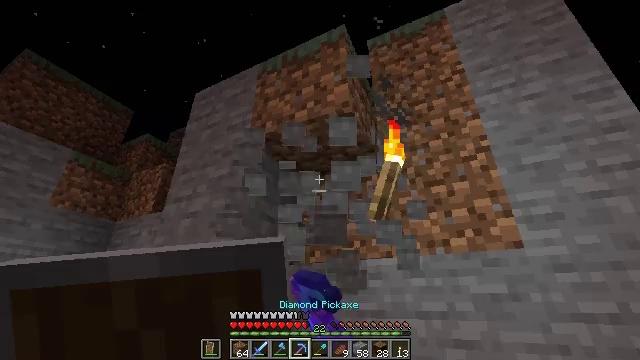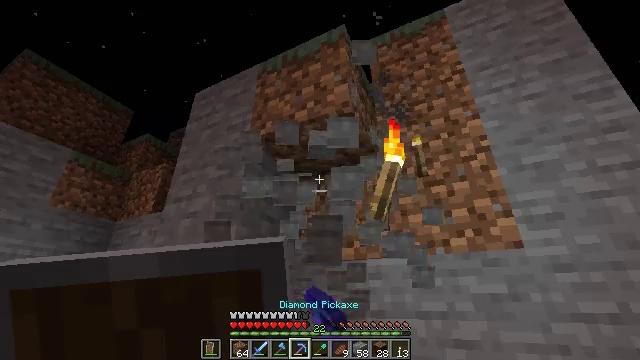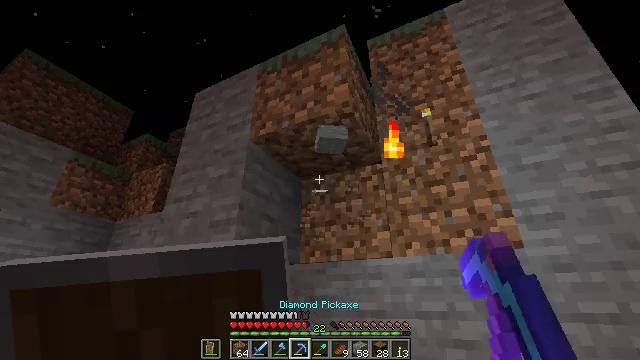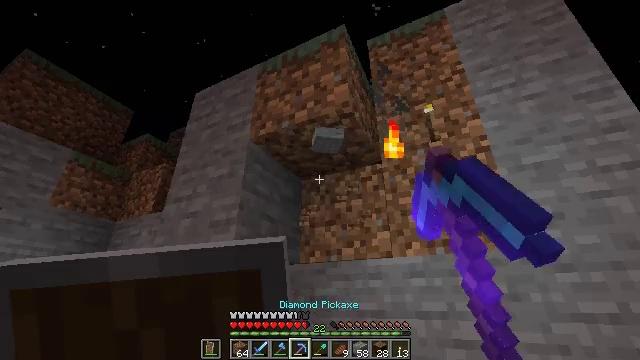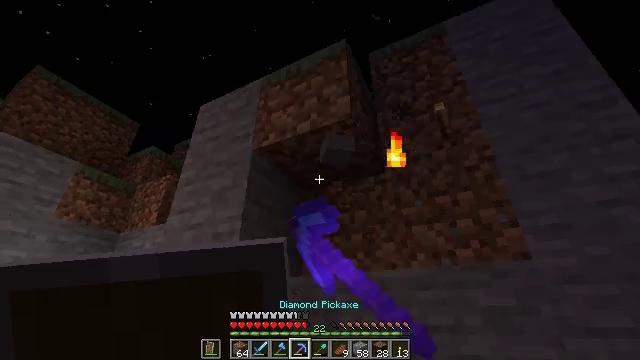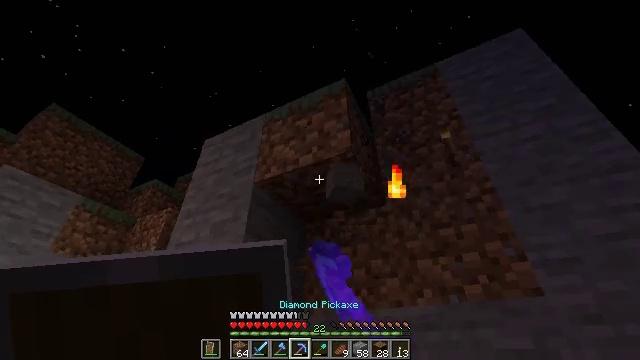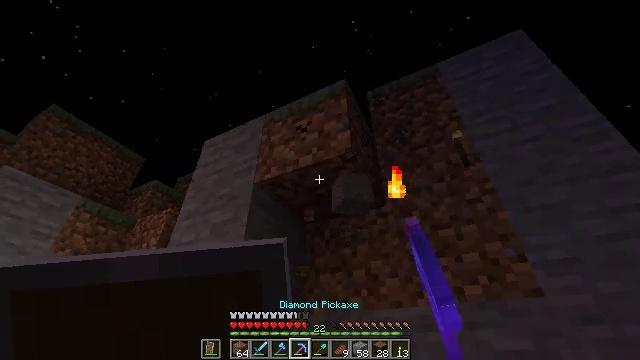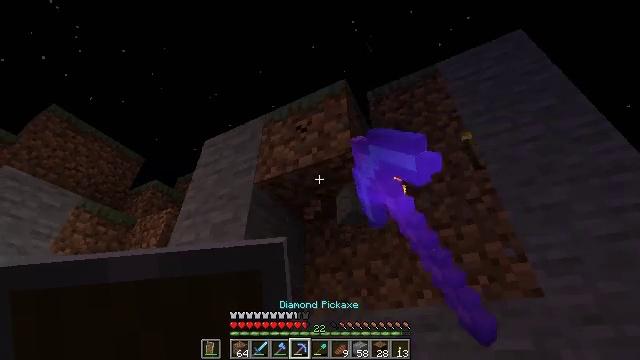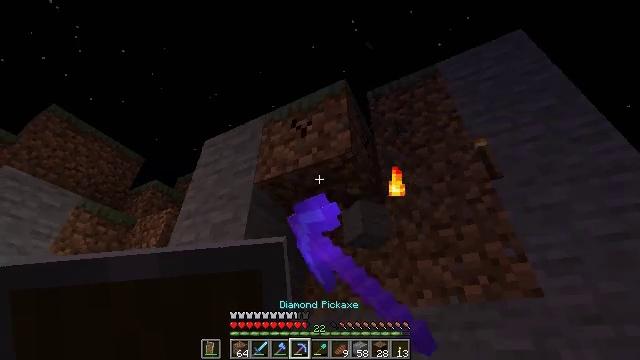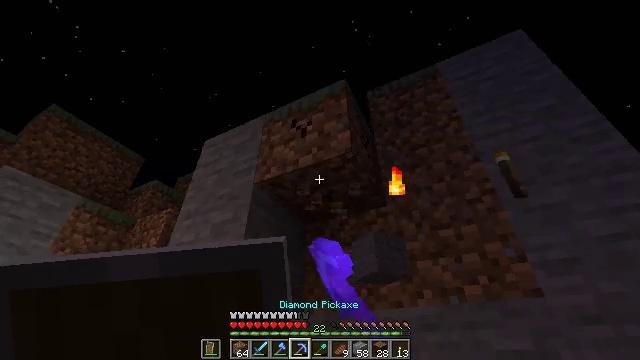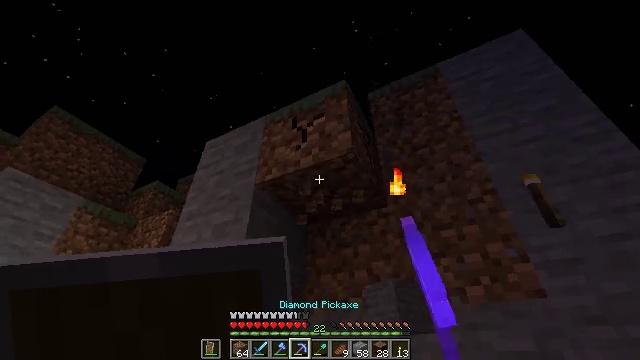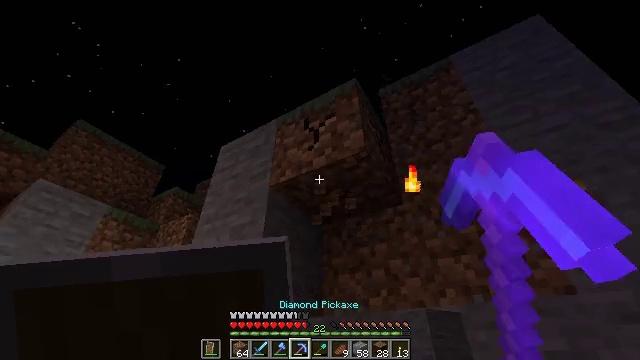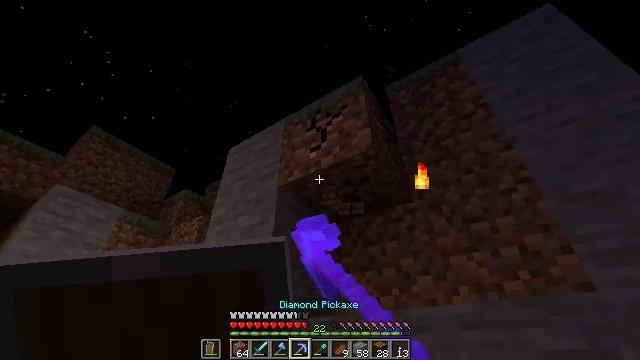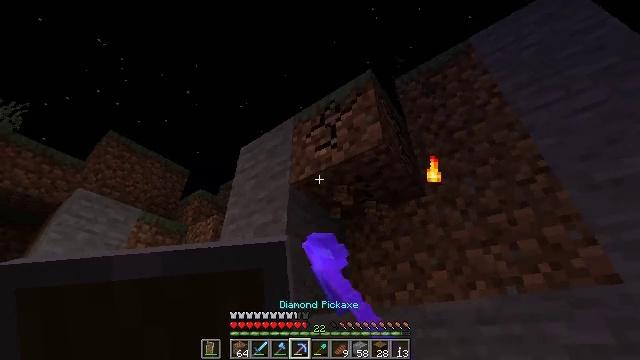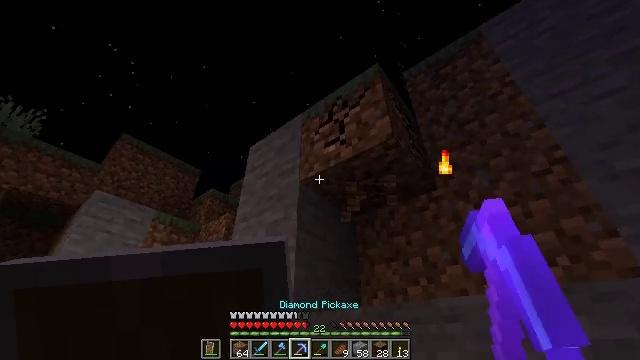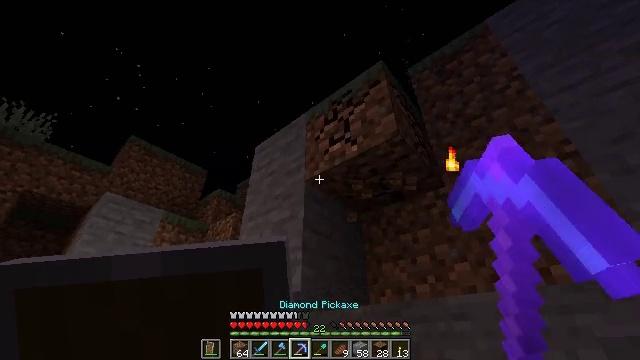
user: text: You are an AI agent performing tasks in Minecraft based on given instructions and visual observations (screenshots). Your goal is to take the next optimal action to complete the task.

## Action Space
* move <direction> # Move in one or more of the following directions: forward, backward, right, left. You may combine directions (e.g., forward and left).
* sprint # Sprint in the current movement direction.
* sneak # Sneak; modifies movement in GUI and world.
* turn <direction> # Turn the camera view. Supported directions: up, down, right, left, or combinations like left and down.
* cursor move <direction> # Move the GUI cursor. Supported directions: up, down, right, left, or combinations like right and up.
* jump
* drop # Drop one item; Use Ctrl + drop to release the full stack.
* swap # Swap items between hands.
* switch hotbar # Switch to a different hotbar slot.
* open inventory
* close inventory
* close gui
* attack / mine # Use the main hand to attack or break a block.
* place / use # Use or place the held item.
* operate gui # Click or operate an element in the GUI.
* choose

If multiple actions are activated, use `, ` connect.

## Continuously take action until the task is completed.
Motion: motion action
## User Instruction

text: Harvest grass block to clear the area.
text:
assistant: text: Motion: attack / mine
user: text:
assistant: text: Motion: attack / mine
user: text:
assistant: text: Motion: attack / mine
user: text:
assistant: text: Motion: turn up, attack / mine
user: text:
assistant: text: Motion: turn up, attack / mine
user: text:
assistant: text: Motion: attack / mine
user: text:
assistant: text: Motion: attack / mine
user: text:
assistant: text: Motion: attack / mine
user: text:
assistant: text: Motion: attack / mine
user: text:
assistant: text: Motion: attack / mine
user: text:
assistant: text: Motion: turn left, attack / mine
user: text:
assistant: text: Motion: turn left, attack / mine
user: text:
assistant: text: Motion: turn left, attack / mine
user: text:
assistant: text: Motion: turn left, attack / mine
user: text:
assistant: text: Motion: turn left, attack / mine
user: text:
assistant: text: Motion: attack / mine
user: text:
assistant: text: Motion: attack / mine
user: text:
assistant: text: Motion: attack / mine
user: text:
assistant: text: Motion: attack / mine
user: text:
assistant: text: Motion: attack / mine
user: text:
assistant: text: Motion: attack / mine
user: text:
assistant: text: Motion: attack / mine
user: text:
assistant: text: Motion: attack / mine
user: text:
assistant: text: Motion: turn left and down, attack / mine
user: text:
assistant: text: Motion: turn down, attack / mine
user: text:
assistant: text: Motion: turn down, attack / mine
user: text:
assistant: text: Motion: attack / mine